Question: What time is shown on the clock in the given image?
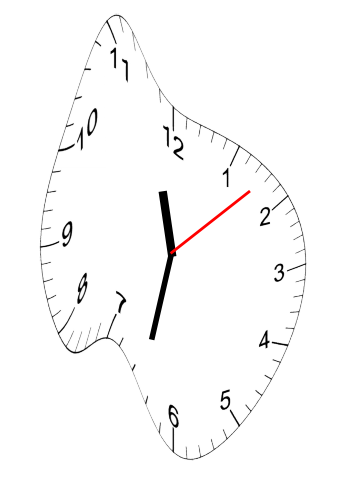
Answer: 11:32:08